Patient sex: F
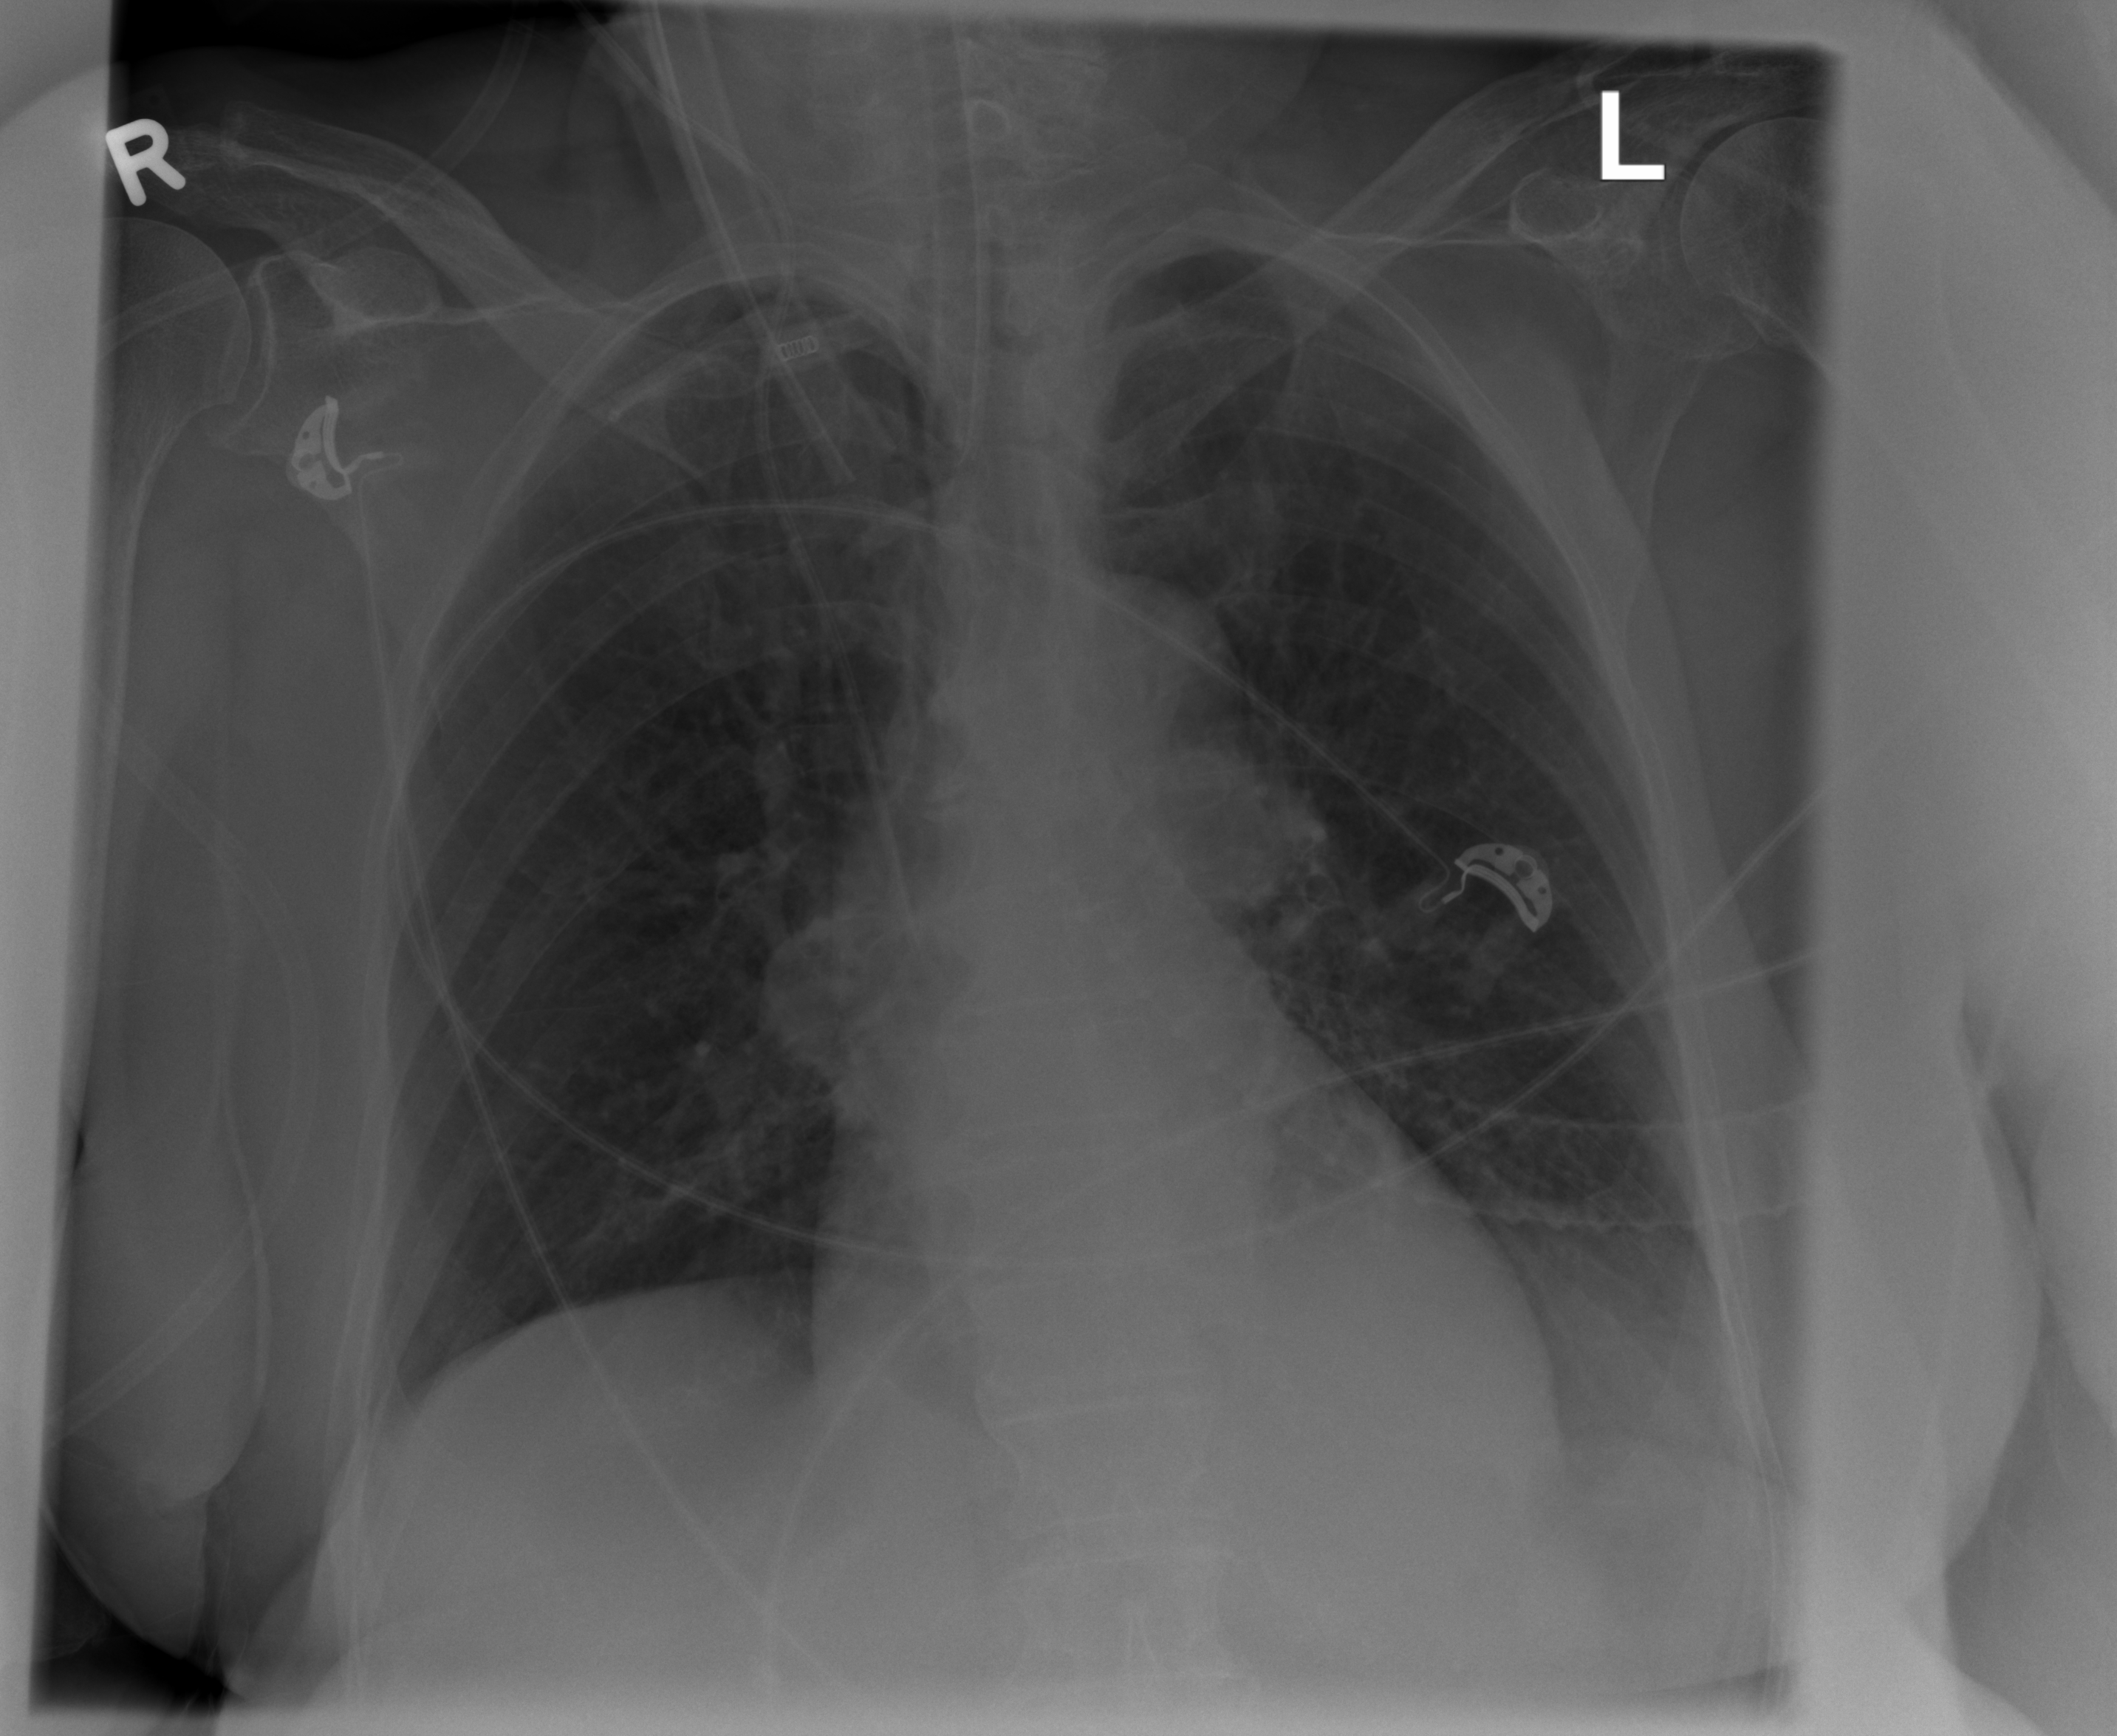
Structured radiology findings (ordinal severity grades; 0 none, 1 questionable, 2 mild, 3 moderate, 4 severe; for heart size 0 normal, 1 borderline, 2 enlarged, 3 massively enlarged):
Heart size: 0
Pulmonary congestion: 0
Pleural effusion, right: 0
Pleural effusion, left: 2
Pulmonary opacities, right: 0
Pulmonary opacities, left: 0
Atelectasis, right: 0
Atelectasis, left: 2